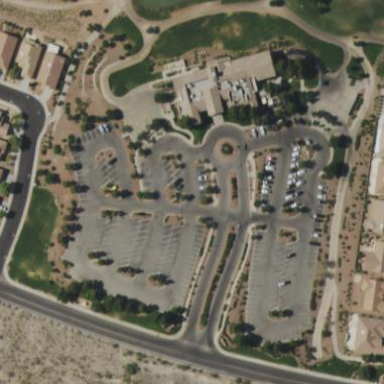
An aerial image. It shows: Retail area neighboring 36-hole golf course.